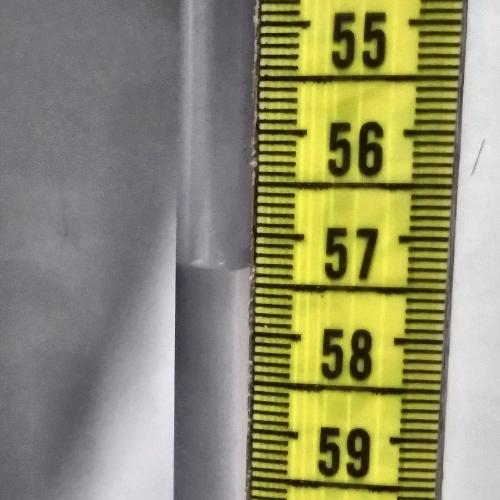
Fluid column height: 57.3 cm